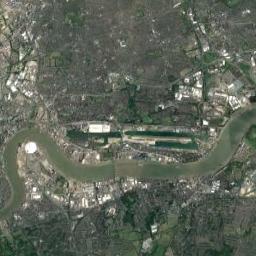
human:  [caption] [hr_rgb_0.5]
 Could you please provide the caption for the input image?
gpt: The river is surrounded by trees .

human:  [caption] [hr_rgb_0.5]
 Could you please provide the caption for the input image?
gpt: A winding light green river with green and tan mixed fields and bustling cities on both sides .

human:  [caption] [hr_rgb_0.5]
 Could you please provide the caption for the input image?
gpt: The green river goes through the residential area .

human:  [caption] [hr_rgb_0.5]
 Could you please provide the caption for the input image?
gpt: The river goes through houses and grass .

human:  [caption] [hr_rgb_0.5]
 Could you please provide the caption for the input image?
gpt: There are many buildings and some green meadows near the river .